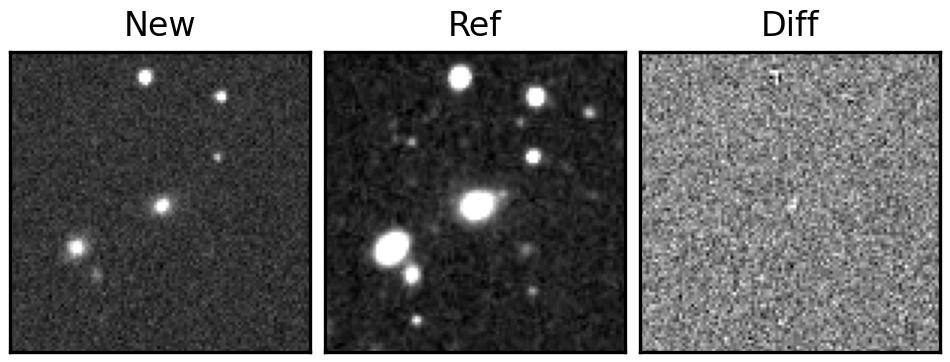
Label: real